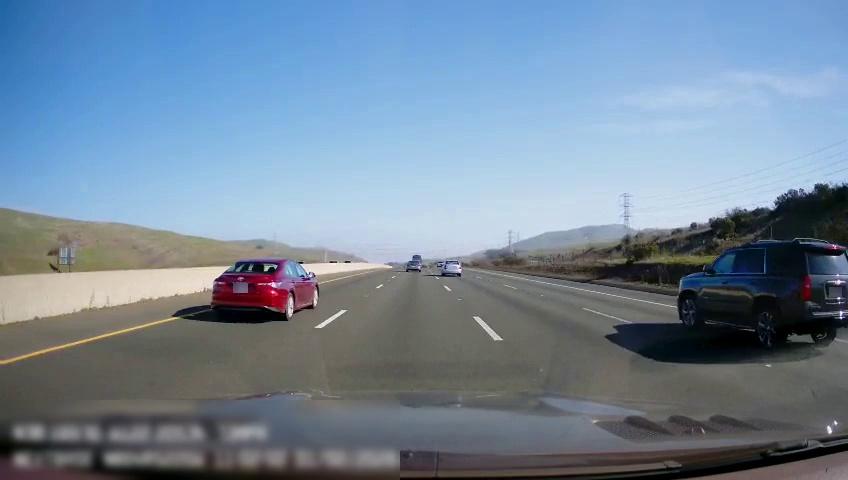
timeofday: Day
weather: Sunny
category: Drivable Space
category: Vehicles | Car
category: Vehicles | SUV
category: Vehicles | Car
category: Vehicles | Van
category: Vehicles | Car
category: Lanes | Alternate Lane
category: Lanes | Alternate Lane
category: Lanes | Alternate Lane
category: Lanes | Current Lane
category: Lanes | Alternate Lane